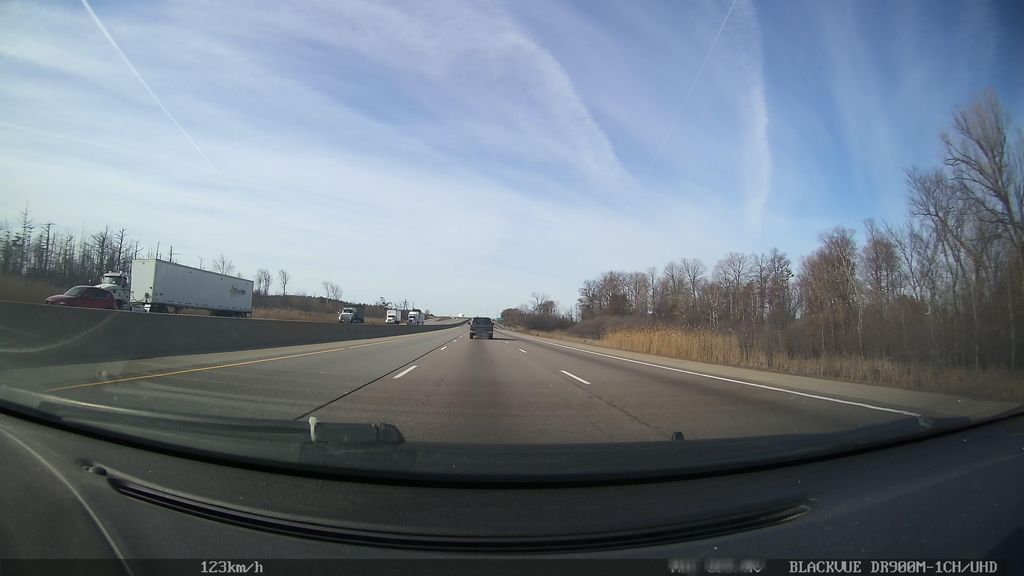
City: kitchener-waterloo